Field crop: maize
Growth stage: 2
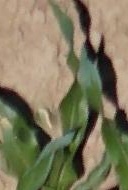
Species: maize